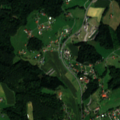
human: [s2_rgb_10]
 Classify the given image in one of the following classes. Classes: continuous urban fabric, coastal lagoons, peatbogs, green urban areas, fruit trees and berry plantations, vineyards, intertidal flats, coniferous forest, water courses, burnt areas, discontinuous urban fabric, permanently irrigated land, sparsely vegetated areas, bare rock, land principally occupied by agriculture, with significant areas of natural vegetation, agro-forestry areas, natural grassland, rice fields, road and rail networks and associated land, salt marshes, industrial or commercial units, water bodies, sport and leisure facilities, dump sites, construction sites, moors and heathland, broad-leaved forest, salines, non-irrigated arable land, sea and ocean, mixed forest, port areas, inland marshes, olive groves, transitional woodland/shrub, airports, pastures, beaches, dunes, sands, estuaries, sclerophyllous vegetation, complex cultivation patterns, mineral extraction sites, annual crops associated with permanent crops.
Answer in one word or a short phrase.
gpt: discontinuous urban fabric, pastures, complex cultivation patterns, broad-leaved forest